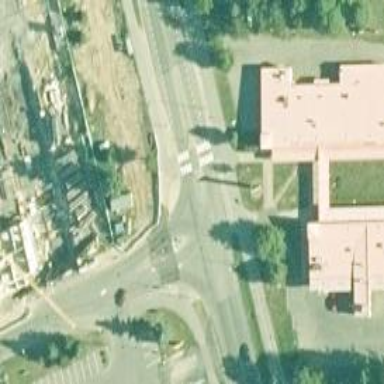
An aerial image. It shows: Marked crossing with pedestrian island.